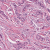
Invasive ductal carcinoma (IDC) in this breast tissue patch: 1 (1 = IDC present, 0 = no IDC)